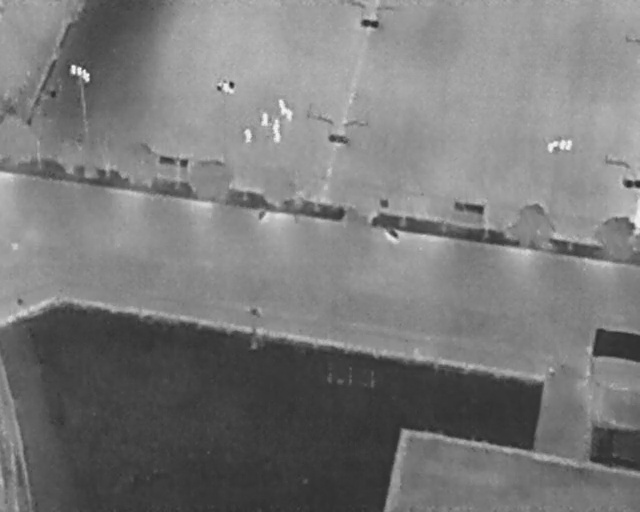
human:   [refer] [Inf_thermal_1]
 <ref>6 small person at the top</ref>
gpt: <box>[[37, 25, 39, 27, 2], [40, 22, 42, 23, 2], [42, 20, 45, 21, 2], [44, 21, 46, 22, 2], [41, 23, 44, 25, 2], [42, 25, 44, 27, 2]]</box>